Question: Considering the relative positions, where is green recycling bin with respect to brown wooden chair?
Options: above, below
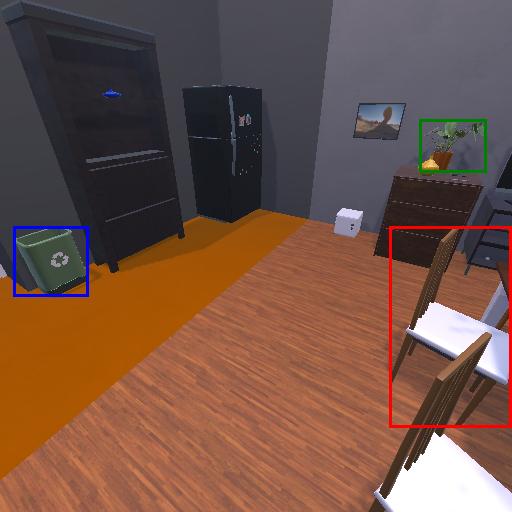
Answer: above